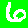
Digit: 6